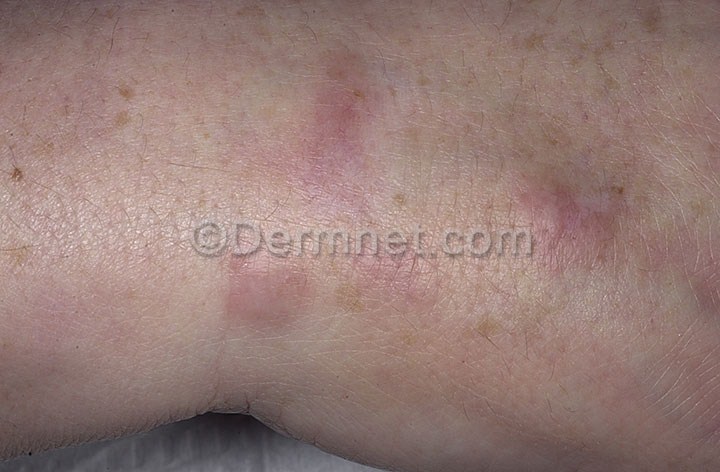
Disease: Systemic Disease